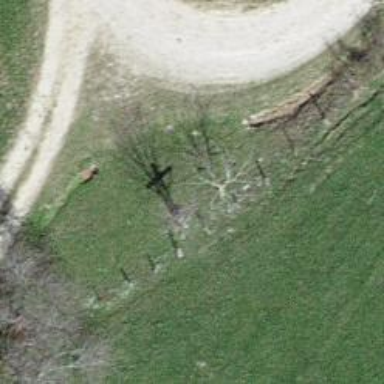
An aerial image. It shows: Historic wayside cross.